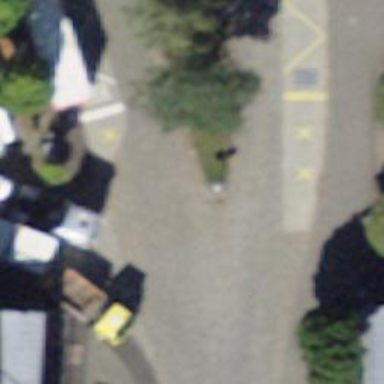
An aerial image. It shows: Parking aisle with sett surface.